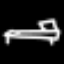
Label: bed